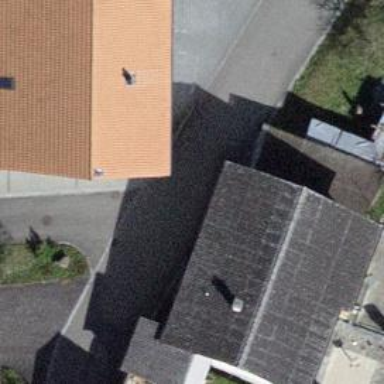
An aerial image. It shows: Building with tiled roof.